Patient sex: M
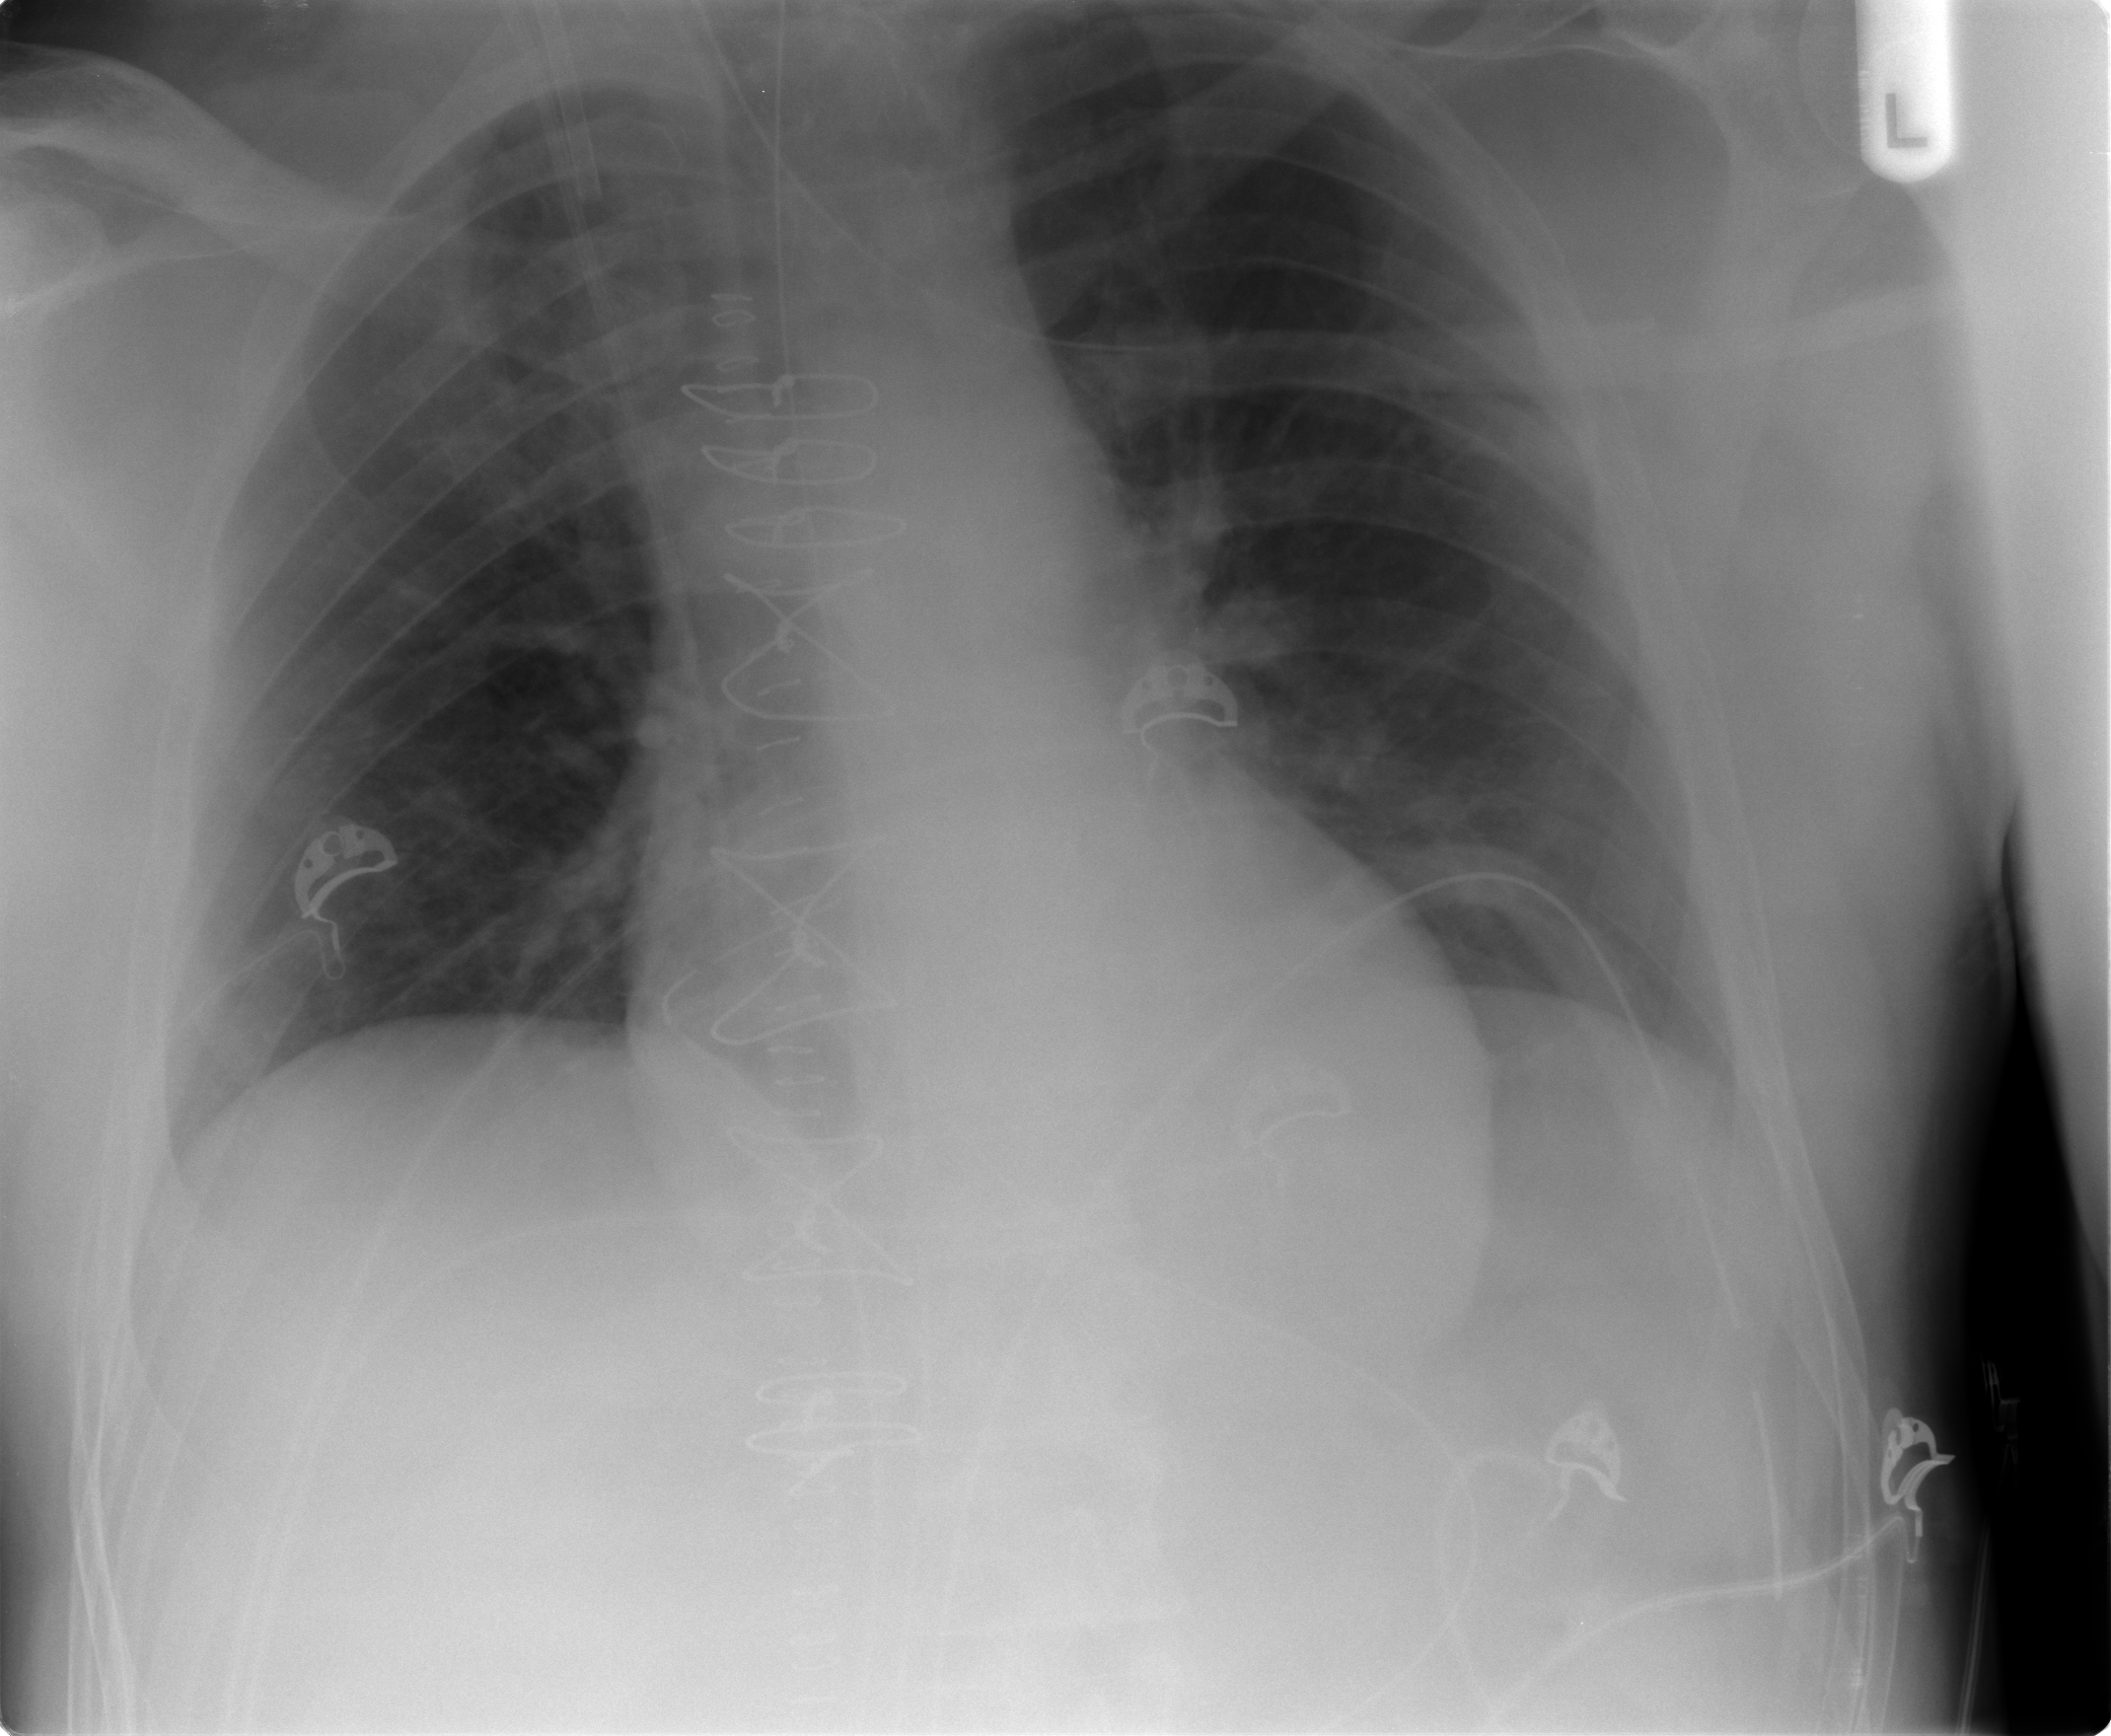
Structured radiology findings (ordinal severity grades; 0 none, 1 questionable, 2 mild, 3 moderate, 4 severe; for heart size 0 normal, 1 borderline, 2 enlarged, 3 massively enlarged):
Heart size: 1
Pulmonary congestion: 2
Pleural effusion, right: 0
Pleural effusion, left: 0
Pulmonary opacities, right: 0
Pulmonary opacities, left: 0
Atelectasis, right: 0
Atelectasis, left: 0